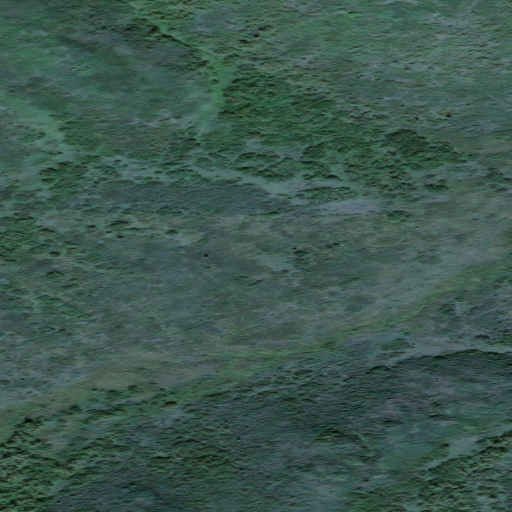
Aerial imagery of gap in Alaska named Cabin Divide containing only unknown